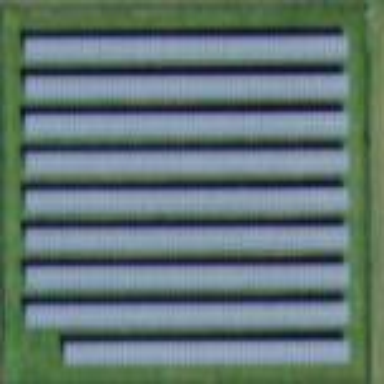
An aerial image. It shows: Solar photovoltaic power plant enclosed by fence. It generates electricity using photovoltaic panels.